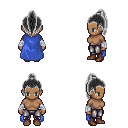
a pixel art fantasy rpg character, female body template, human, dark skin, blue cape, metal pants, gray long topknot hairstyle, white cloth bandages, brown shoes, four views (front, back, left, right), 2x2 character sprite sheet, small pixel art, hard edges, no anti-aliasing